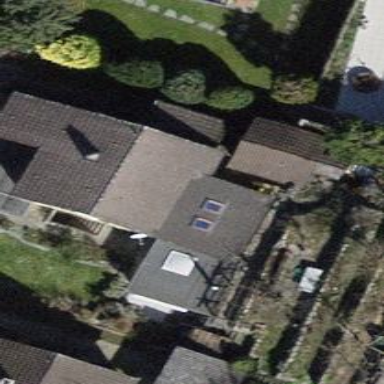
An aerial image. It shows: Building with tile roof.